Field crop: tomato
Growth stage: 1
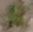
Species: solanum